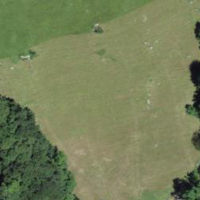
EUNIS habitat code: 23
Species observed at this site:
Gomphocerippus rufus